Question: I constructed an adjacency list based on the following link: <URL>
---
'''
struct Node
{
string name;
int id;
};
typedef std::multimap<Node,Node> Graph;
Graph g;
g.insert (Graph::value_type(node1, node3));
g.insert (Graph::value_type(node1, node4));
g.insert (Graph::value_type(node1, node5));
g.insert (Graph::value_type(node2, node6));
g.insert (Graph::value_type(node3, node6));
'''
---
How can I print the multimap by following the structure of the following image (<URL>?

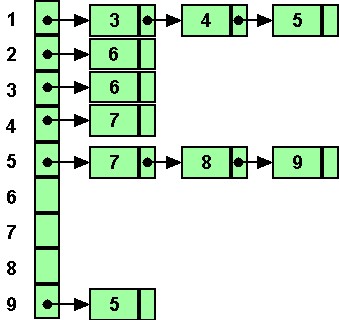
Answer: '''
Graph::const_iterator it = g.begin();
while (it != g.end())
{
std::pair<Graph::const_iterator, Graph::const_iterator> range
= g.equal_range(it->first);
std::cout << it->first << ": "; // print vertex
for (; range.first != range.second; ++range.first)
{
std::cout << range.first->second << ", "; // print adjacent vertices
}
std::cout << std::endl;
it = range.second;
}
'''
Output:
'''
1: 3, 4, 5,
2: 6,
3: 6,
4: 7,
5: 7, 8, 9,
9: 5,
'''
<URL>
---
If you don't want that 'equal_range' call, you can operate with a single iterator as long as two adjacent elements are in terms of ordering:
'''
Graph::key_compare cmp = g.key_comp();
Graph::const_iterator it = g.begin(), itEnd = g.end(), prev;
while (it != itEnd)
{
std::cout << it->first << ": "; // print vertex
do
{
std::cout << it->second << ", "; // print adjacent vertices
prev = it++;
}
while (it != itEnd && !cmp(prev->first, it->first));
std::cout << std::endl;
}
'''
<URL>